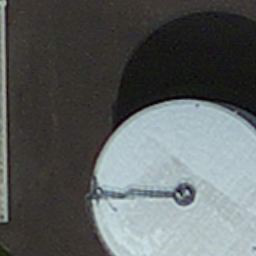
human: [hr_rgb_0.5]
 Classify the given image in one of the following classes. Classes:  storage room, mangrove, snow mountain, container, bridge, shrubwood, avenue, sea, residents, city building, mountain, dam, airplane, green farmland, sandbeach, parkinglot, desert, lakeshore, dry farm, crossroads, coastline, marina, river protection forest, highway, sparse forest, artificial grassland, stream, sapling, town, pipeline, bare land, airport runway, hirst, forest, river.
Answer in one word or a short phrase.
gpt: storage room